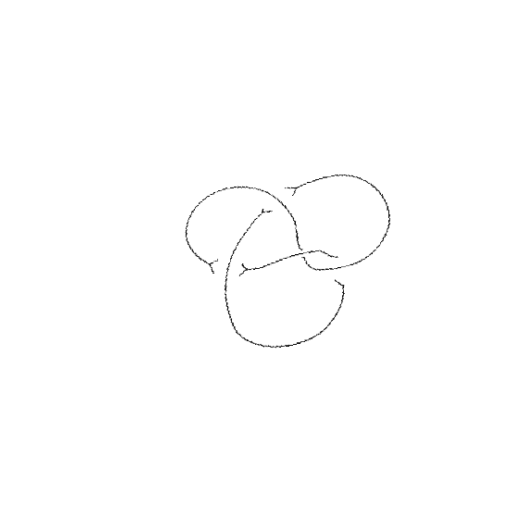
Crossing number: 4